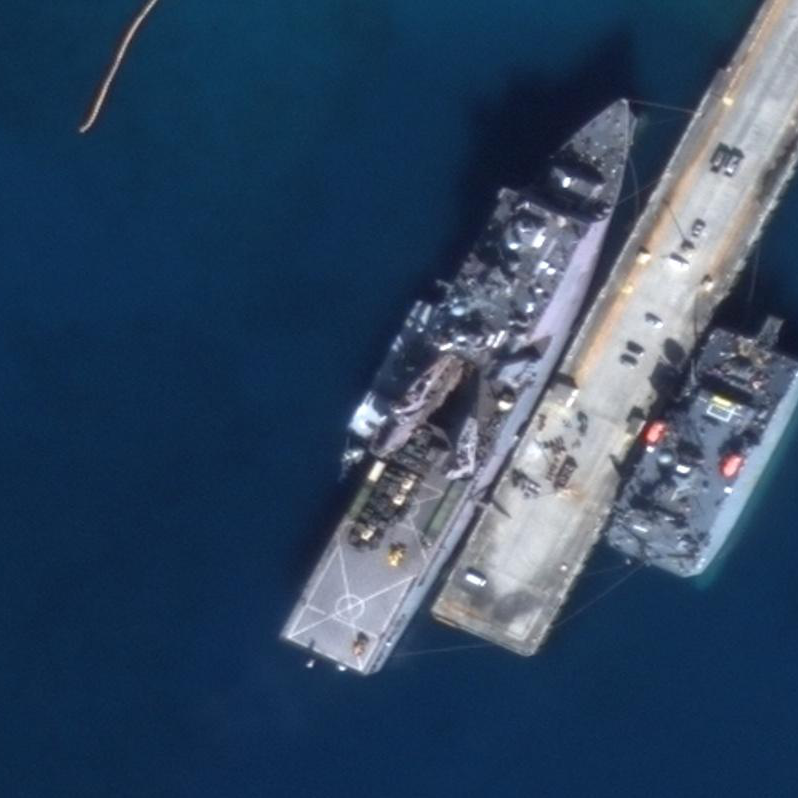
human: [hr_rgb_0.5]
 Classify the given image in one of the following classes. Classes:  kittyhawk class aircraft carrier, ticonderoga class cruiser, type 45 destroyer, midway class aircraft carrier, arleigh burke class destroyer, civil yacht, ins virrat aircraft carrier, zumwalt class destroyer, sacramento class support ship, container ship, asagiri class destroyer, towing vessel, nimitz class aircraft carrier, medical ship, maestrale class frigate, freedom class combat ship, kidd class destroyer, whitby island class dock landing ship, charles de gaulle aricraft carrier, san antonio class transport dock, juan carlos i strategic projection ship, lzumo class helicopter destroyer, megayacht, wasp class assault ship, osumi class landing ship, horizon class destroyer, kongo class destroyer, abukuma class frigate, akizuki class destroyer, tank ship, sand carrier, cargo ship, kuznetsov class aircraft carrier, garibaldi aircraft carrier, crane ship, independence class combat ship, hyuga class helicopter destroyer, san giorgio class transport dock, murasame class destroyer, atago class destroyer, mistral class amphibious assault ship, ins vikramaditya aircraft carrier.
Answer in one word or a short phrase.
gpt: Whitby Island class dock landing ship